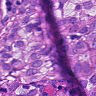
Metastatic tissue present: yes